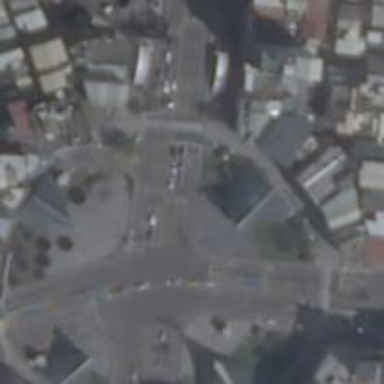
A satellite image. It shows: Marked crossing on the road.